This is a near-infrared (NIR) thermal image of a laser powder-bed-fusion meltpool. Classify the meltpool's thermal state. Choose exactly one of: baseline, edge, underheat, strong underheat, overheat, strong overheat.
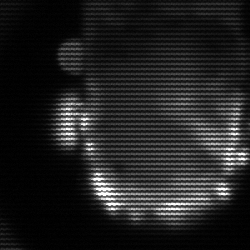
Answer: baseline